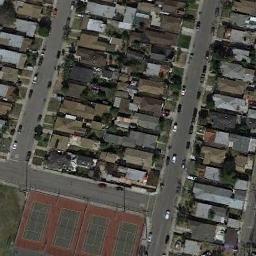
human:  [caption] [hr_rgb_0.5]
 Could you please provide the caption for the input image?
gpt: There are two small tennis courts in blue and green .

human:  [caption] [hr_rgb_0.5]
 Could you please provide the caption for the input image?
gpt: The tennis court is next to some buildings and roads .

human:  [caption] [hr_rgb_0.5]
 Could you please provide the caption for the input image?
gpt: Many buildings of different shapes are beside the tennis courts .

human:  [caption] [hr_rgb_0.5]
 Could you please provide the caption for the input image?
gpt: There is a road between tennis court and residential area .

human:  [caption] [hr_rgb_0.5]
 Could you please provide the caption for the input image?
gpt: There are many buildings near the tennis court .